Field crop: maize
Growth stage: 2
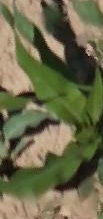
Species: maize